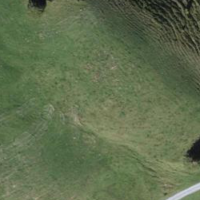
EUNIS habitat code: 23
Species observed at this site:
Rhododendron ferrugineum